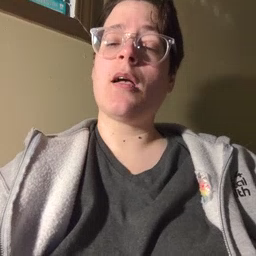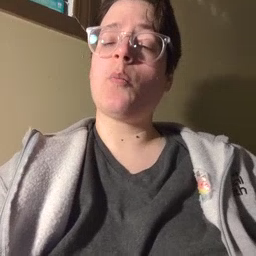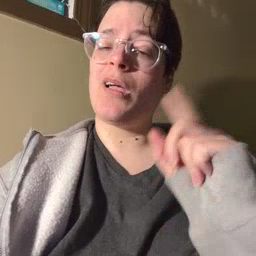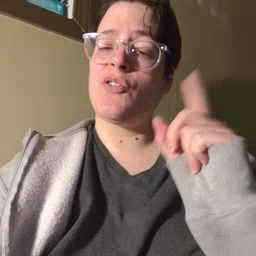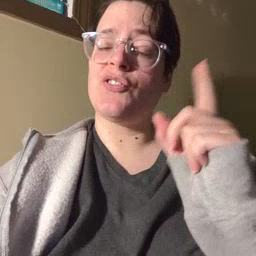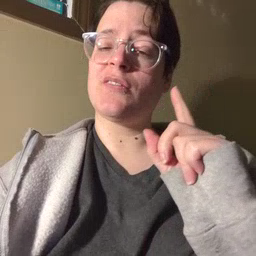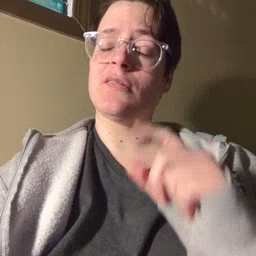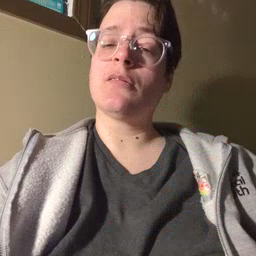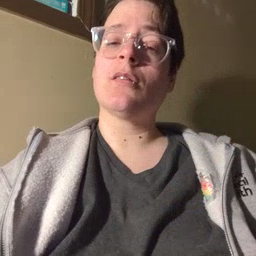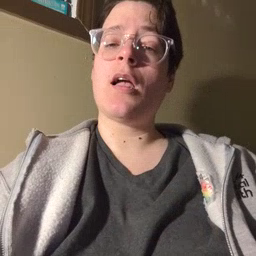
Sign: where